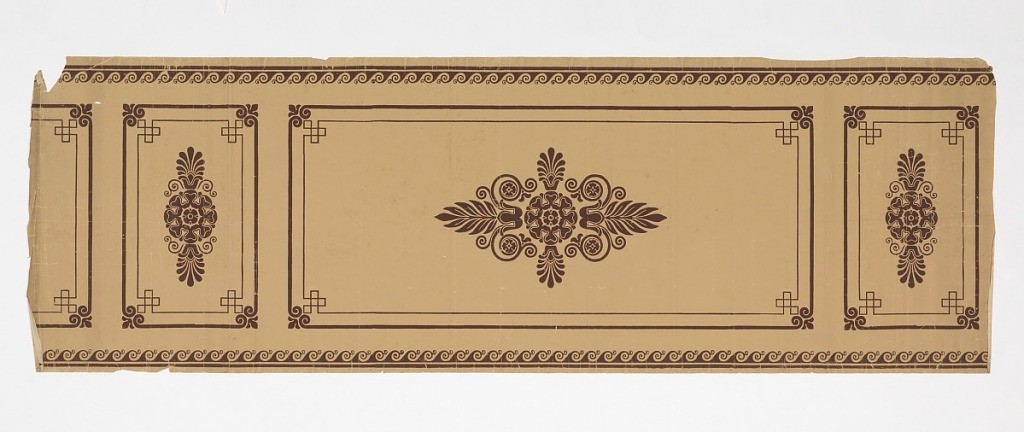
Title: Dado
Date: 1800–1825
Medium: Block-printed on handmade paper
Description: Inset panel dado. Printed in brown on tan ground.